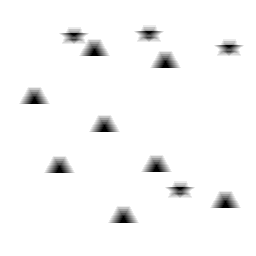
Squares: 0
Triangles: 8
Stars: 4
Total shapes: 12